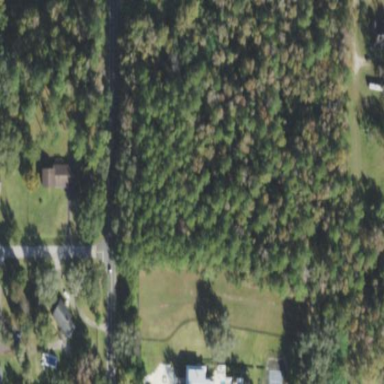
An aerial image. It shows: Mixed woodland with various types of leaves.